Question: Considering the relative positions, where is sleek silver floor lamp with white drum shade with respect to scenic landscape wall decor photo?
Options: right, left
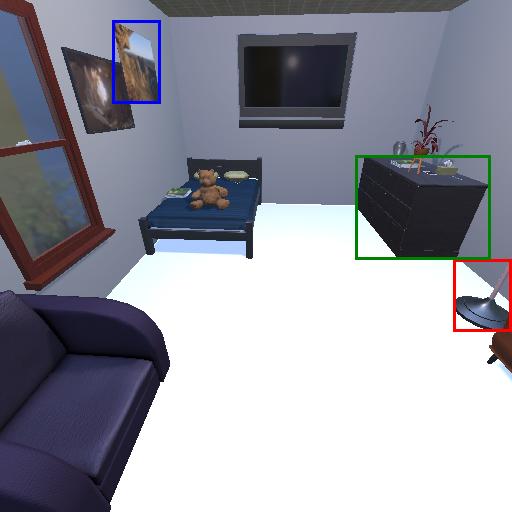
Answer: right